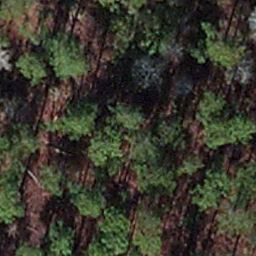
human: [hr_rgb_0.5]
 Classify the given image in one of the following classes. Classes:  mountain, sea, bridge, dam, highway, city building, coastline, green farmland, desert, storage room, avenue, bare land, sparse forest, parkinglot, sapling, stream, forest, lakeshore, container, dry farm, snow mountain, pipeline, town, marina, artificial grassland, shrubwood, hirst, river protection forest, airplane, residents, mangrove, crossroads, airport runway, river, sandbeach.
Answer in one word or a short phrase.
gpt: sapling